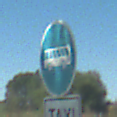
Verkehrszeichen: Busssonderstreifen
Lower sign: BesondereFahrzeugeUndTransportgueter1
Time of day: Midday
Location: Outdoor (Special)
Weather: PartlyCloudy
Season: NotSpecified
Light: Natural